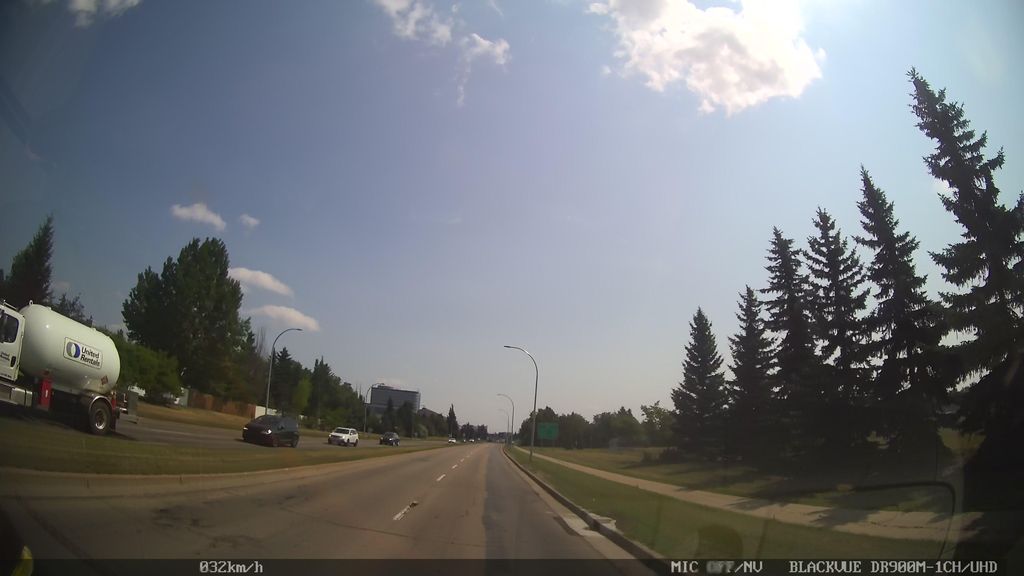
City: edmonton